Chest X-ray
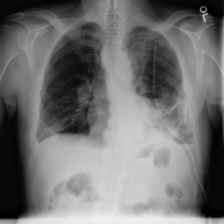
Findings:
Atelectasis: negative
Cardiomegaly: negative
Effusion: positive
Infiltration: positive
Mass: negative
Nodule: positive
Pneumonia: negative
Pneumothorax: negative
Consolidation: positive
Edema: negative
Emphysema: negative
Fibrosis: negative
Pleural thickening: negative
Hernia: negative